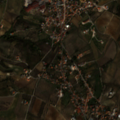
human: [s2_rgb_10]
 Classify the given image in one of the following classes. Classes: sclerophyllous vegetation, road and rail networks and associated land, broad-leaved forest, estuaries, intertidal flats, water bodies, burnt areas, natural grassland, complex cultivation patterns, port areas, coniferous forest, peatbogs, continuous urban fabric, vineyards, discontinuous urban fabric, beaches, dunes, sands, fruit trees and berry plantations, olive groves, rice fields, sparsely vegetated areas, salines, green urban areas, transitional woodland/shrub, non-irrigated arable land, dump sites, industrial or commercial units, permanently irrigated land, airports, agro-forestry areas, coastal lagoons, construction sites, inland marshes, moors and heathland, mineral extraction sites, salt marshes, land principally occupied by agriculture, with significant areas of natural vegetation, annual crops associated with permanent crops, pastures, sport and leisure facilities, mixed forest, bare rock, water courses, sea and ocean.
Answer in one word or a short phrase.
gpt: discontinuous urban fabric, olive groves, complex cultivation patterns